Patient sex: M
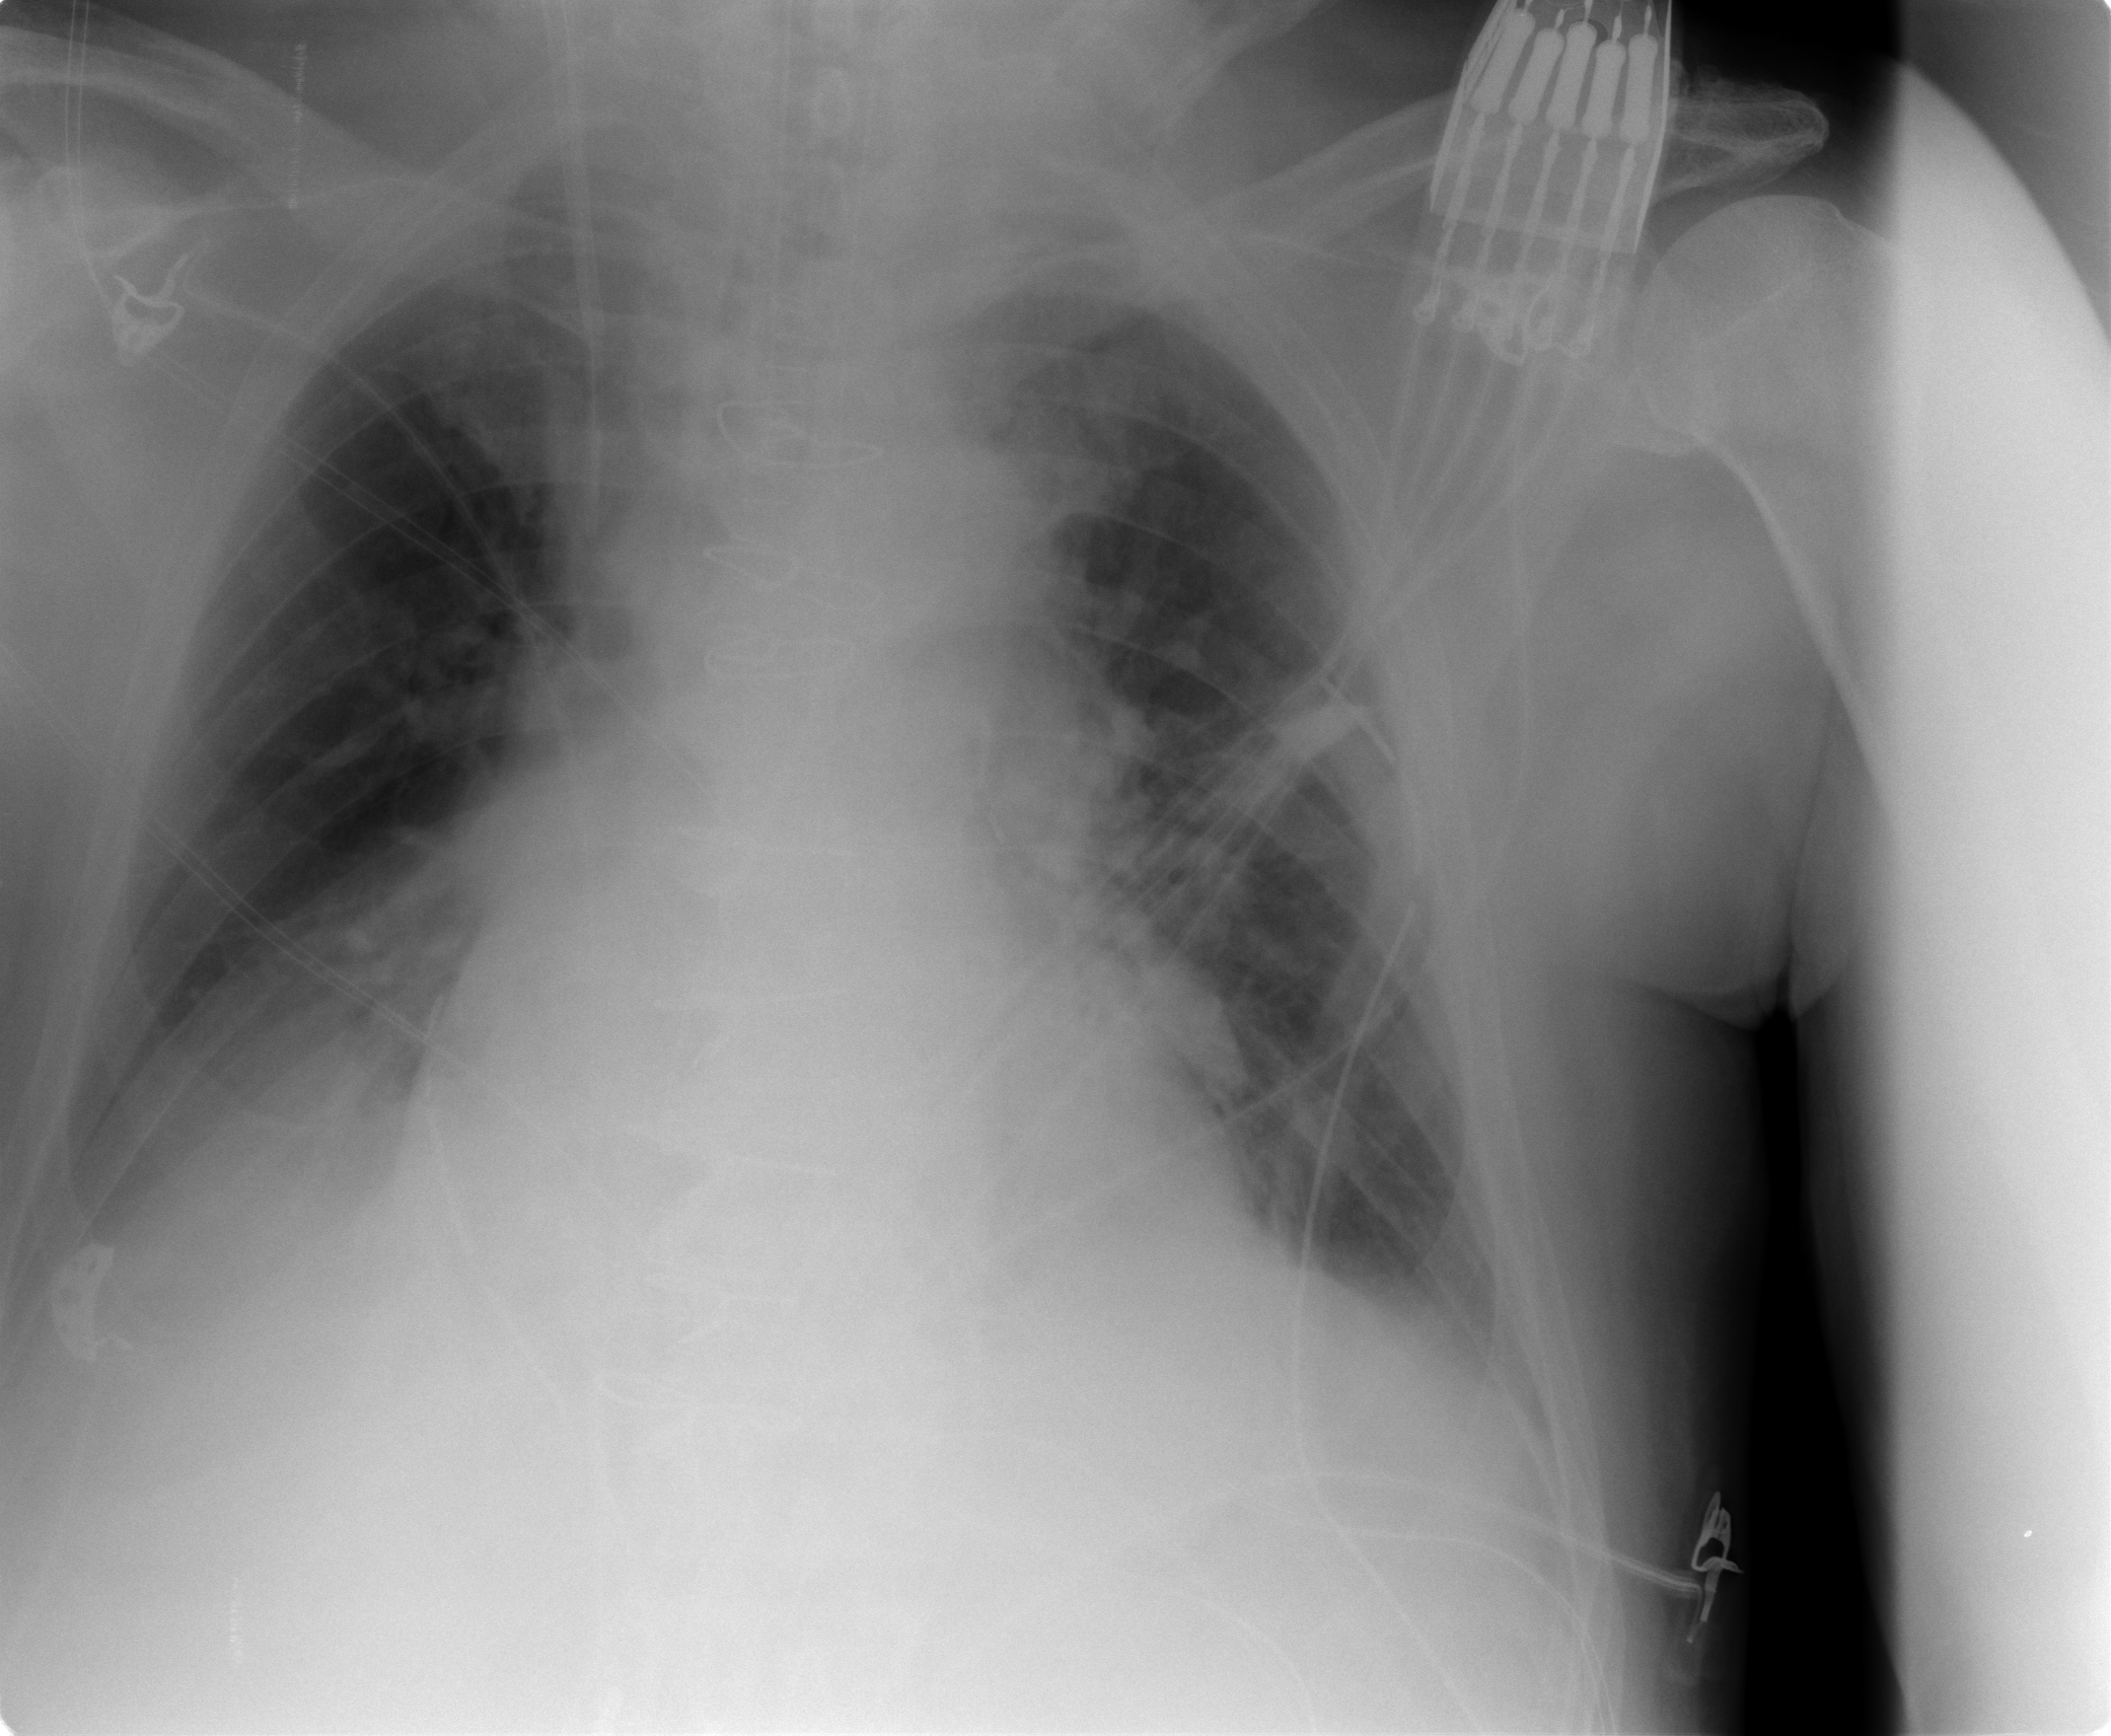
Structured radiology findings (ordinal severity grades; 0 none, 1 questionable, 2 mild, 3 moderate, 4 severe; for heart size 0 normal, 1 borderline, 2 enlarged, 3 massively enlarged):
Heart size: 2
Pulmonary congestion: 2
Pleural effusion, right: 2
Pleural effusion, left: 2
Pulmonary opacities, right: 0
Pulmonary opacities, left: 0
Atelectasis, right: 2
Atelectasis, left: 2